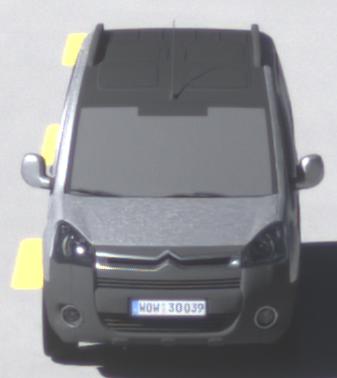
Make: Citroen
Model: Berlingo Kombi VTi 120
Detailed model: Berlingo (II) Kombi
Model produced from: 2009/12
Model produced until: 2012/03
Doors: 5
Color: white
Road condition: dry road
Daytime: midday
Contrast: high contrast